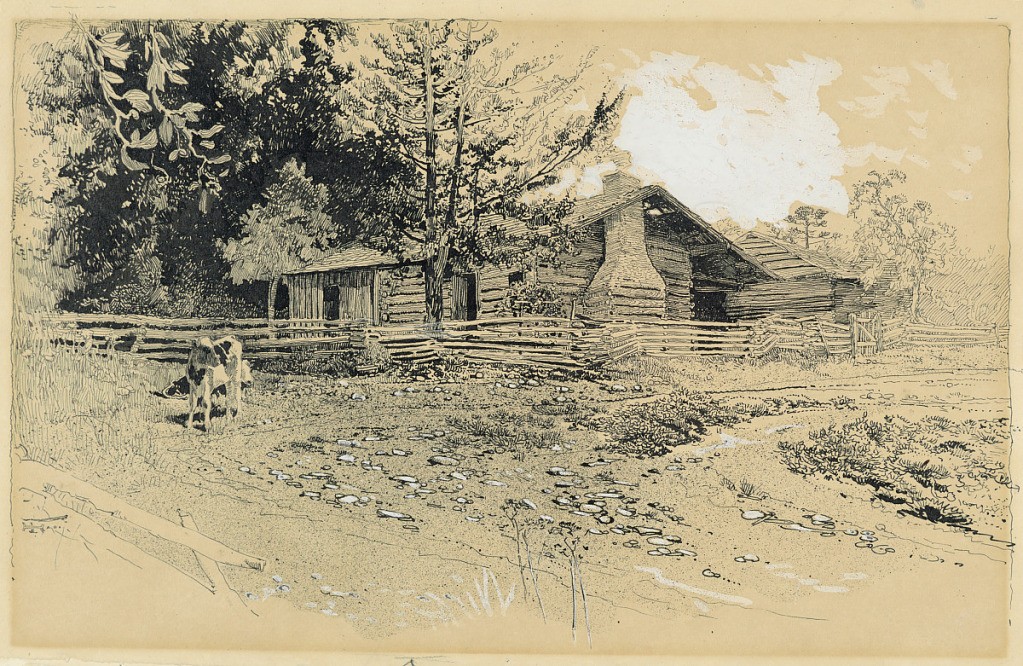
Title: The Snodgrass Farmhouse, Chickamauga
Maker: Harry Fenn, American, 1845–1911
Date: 1887
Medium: Pen and ink, with white gouache, on paper
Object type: Drawing
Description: View of a log cabin surrounded by a split rail fence.